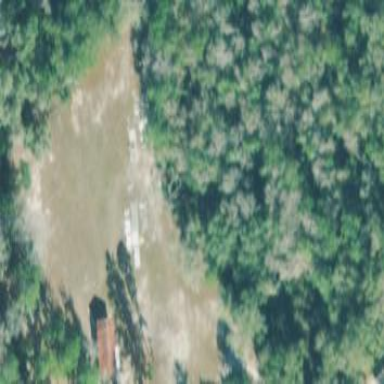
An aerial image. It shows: Cemetery.